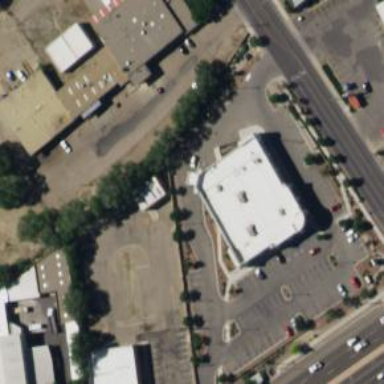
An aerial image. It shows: Warehouse building.